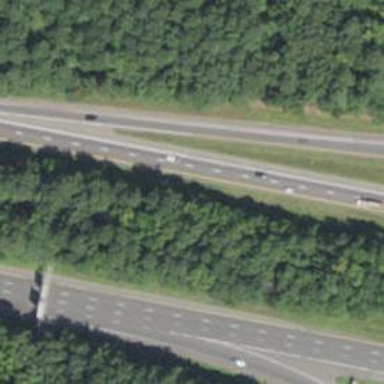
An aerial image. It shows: Asphalt motorway.